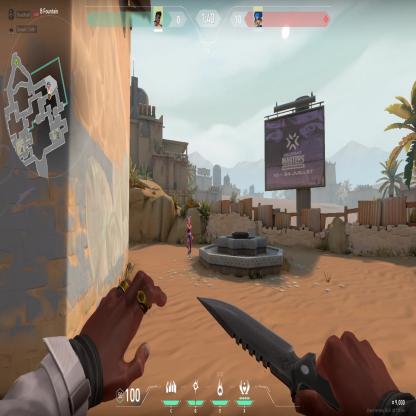
Label: enemy